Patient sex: M
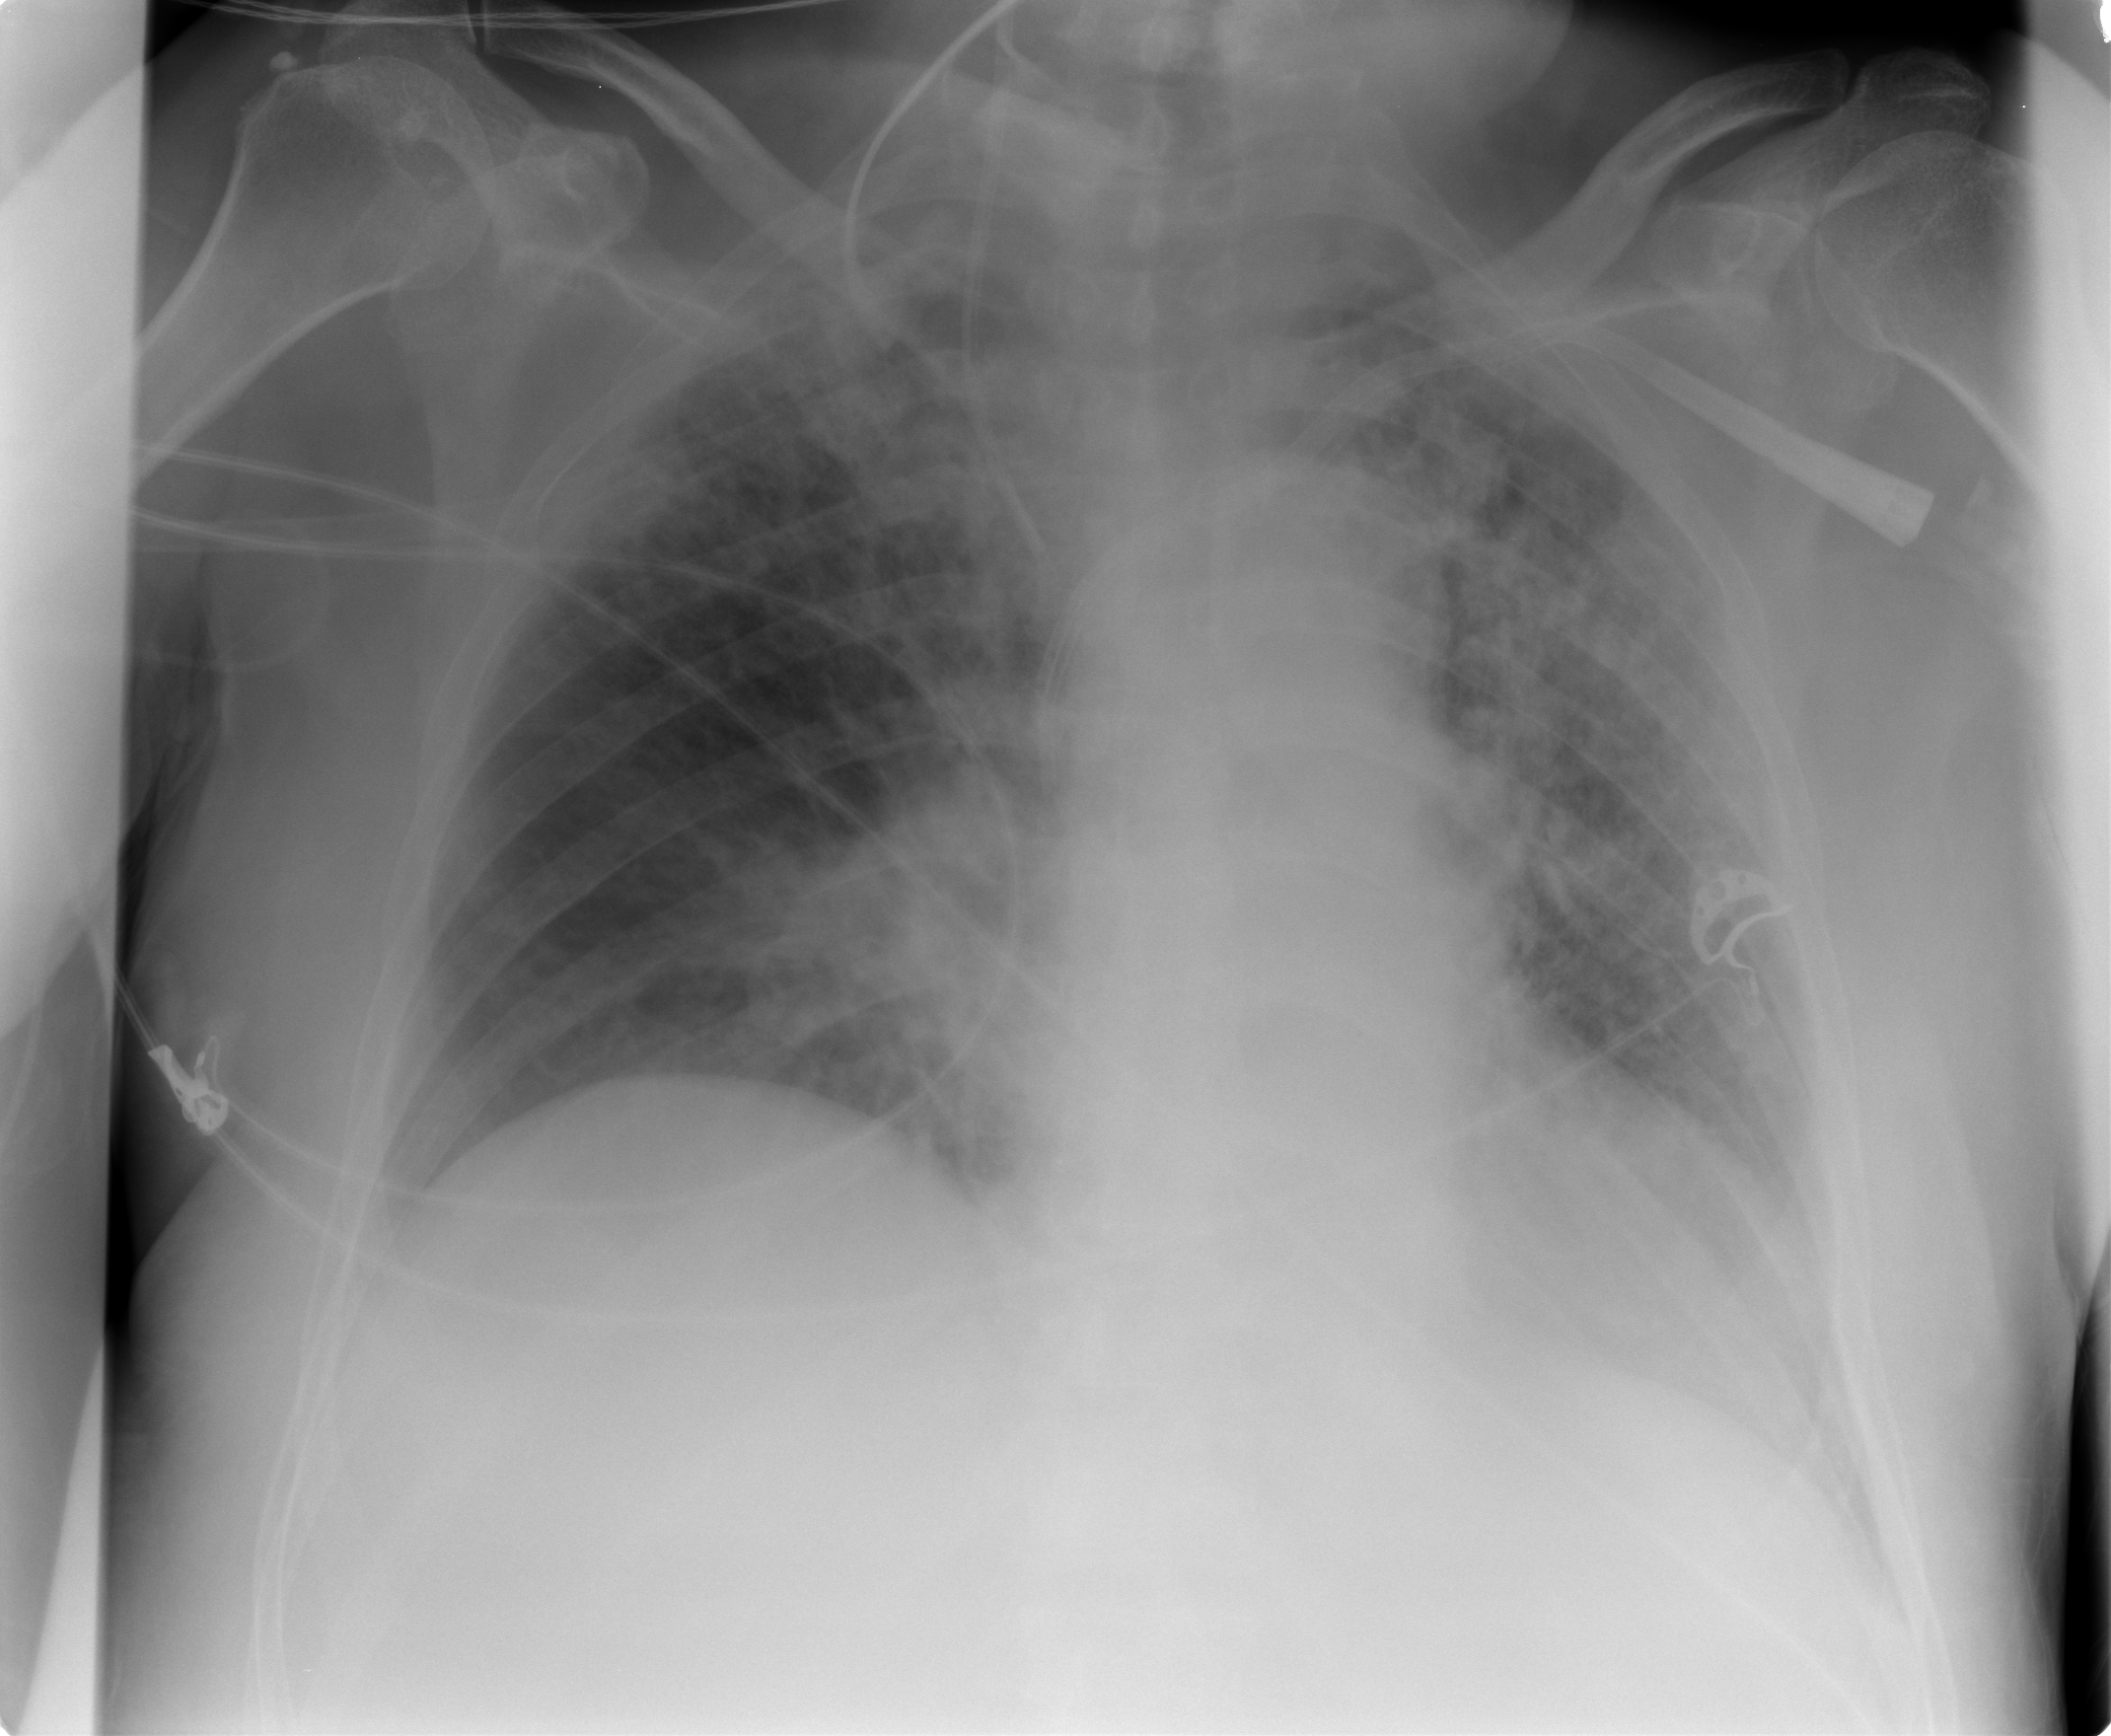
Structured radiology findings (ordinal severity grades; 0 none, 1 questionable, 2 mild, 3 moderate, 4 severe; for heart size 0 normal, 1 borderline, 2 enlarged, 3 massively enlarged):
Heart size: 2
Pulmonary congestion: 2
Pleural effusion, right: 0
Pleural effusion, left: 0
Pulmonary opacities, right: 2
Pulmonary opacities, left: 3
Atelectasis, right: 0
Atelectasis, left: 2